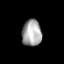
Tissue: prostate
Cell type: T cells
Senescence score: 0.3494
Nuclear area (px): 511
Mean DAPI intensity: 164.186